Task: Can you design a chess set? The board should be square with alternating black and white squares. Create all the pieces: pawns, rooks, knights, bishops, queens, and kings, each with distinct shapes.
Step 4505:
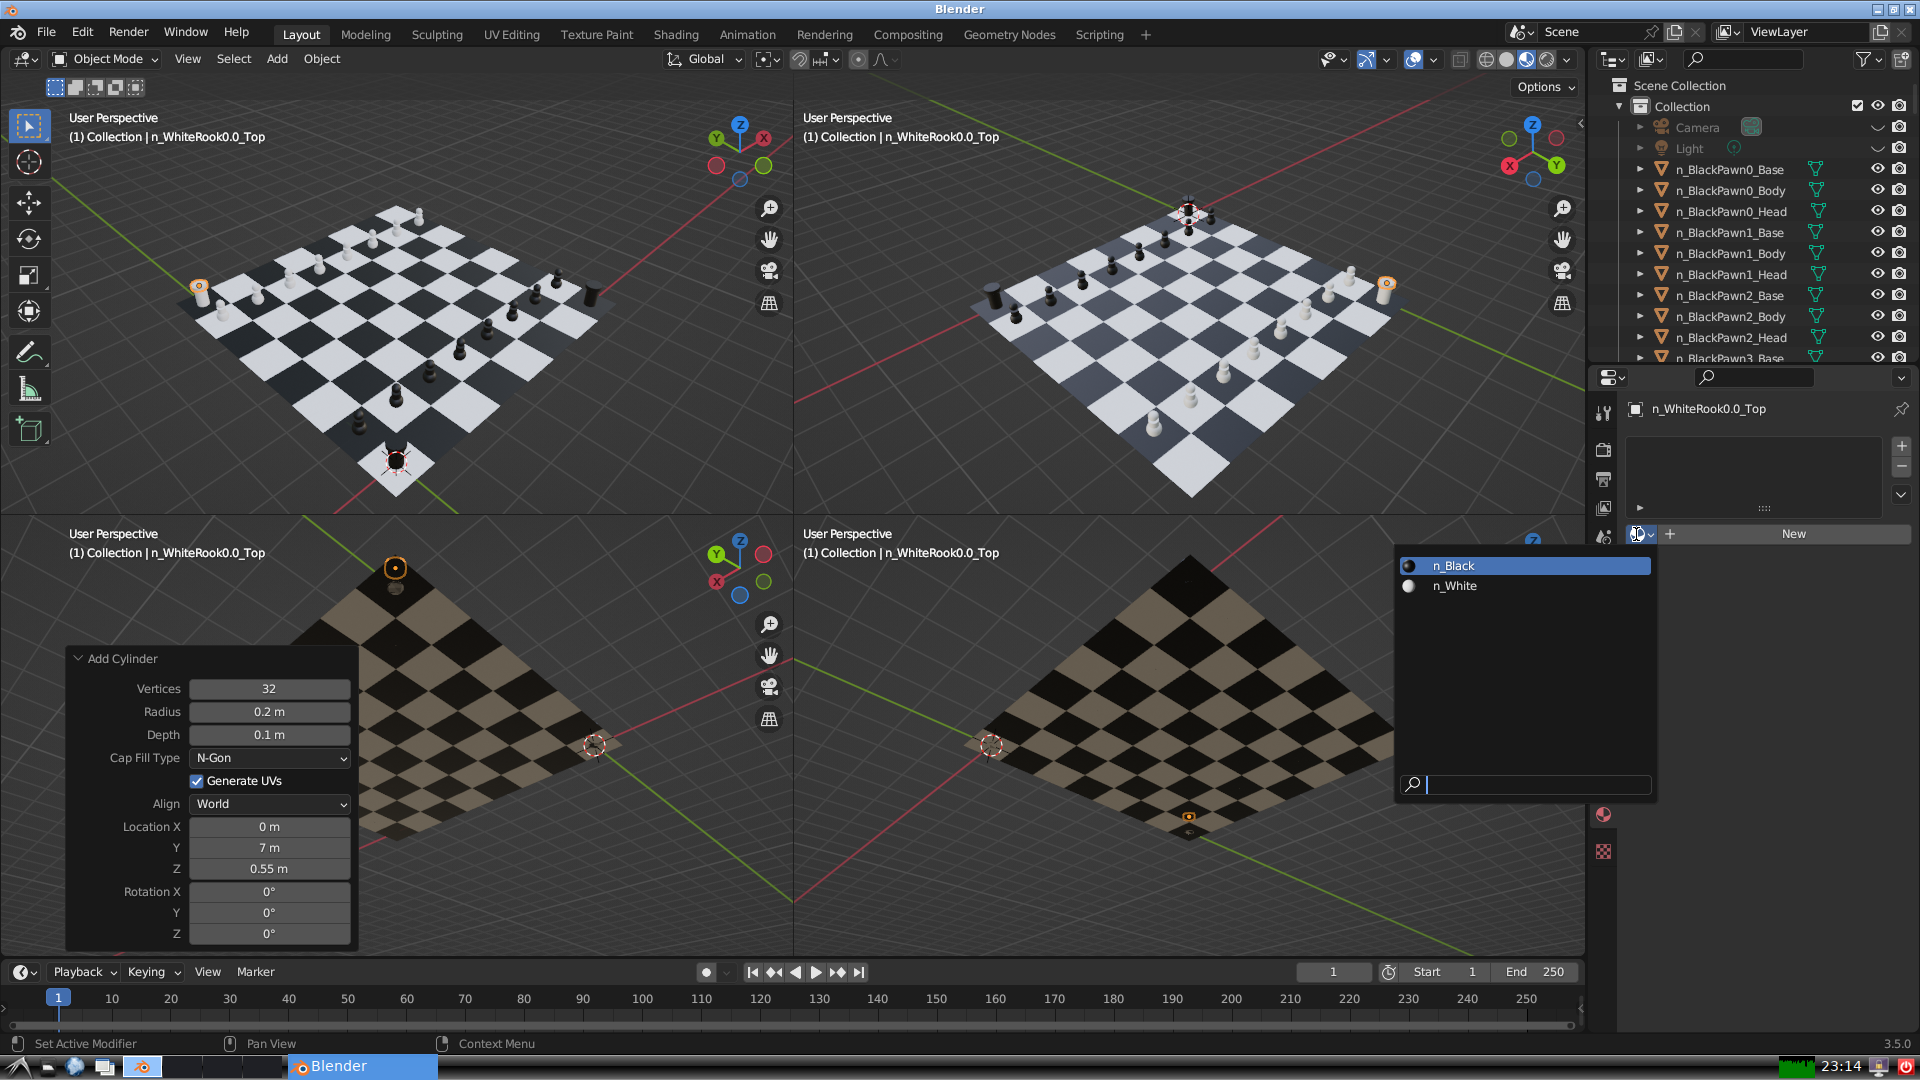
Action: input_text: n_White